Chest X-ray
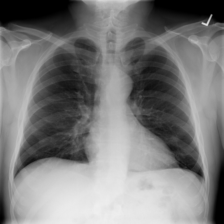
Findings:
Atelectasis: negative
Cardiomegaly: negative
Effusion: negative
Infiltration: negative
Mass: negative
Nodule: negative
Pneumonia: negative
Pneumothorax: negative
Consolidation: negative
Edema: negative
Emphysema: negative
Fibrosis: negative
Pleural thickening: negative
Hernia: negative